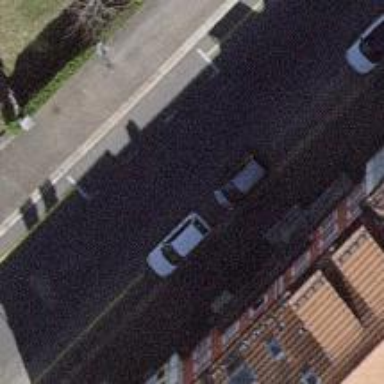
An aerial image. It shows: Parking available on the street side.